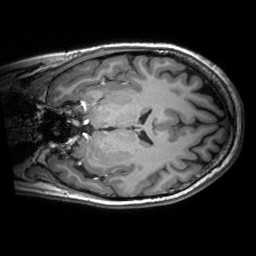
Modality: T1w
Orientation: coronal
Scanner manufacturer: siemens
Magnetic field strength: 3 T
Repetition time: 2.53 s
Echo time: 0.00299 s